Field crop: maize
Growth stage: 2
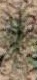
Species: salsola